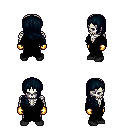
a pixel art fantasy rpg character, male body template, skeleton, black robe, magenta pants, raven right-swept hairstyle, gold gloves, black shoes, four views (front, back, left, right), 2x2 character sprite sheet, small pixel art, hard edges, no anti-aliasing